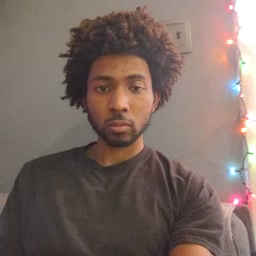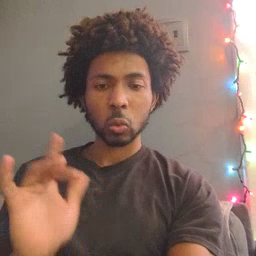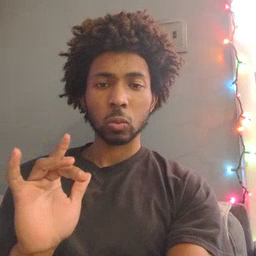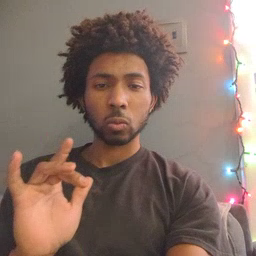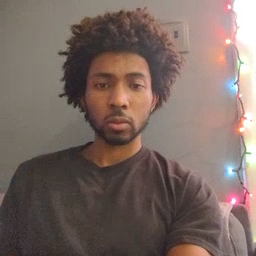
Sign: sticky